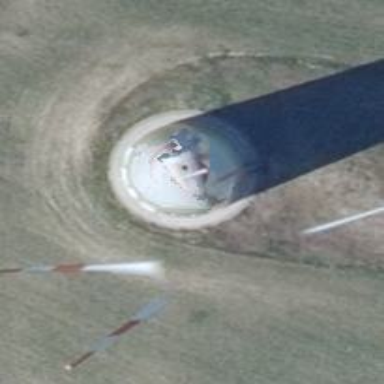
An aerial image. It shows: Wind generator with horizontal axis. The generator is wind turbine.